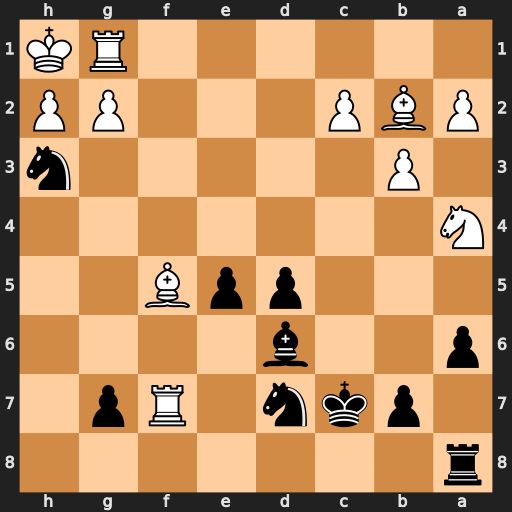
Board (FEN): r7/1pkn1Rp1/p2b4/3ppB2/N7/1P5n/PBP3PP/6RK
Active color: b
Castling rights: -
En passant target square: -
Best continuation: Nf2#